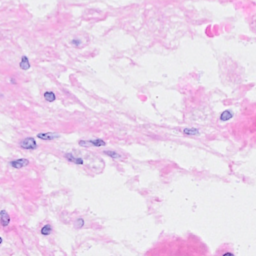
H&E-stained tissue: Breast